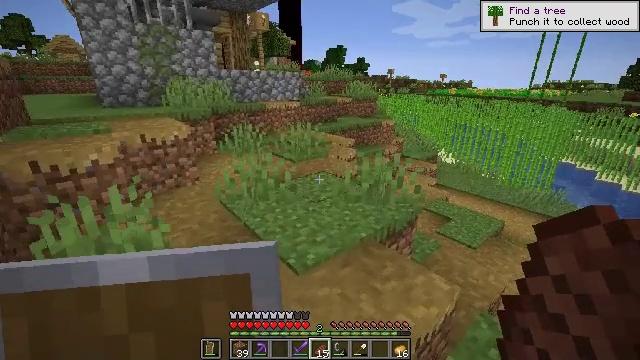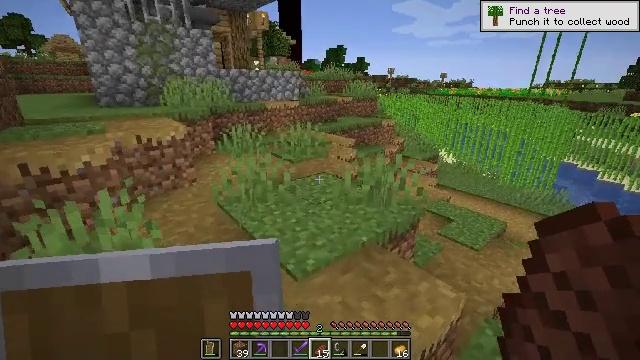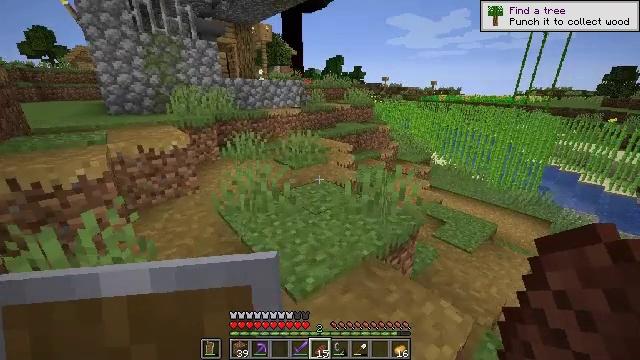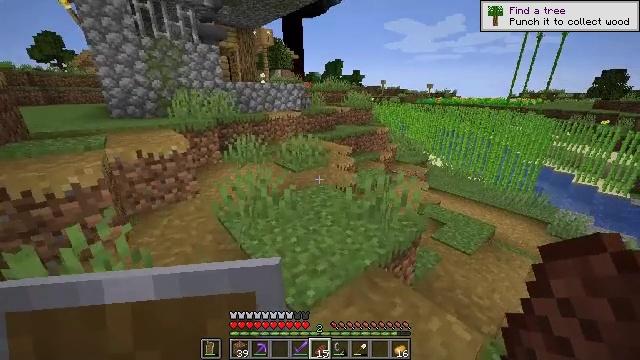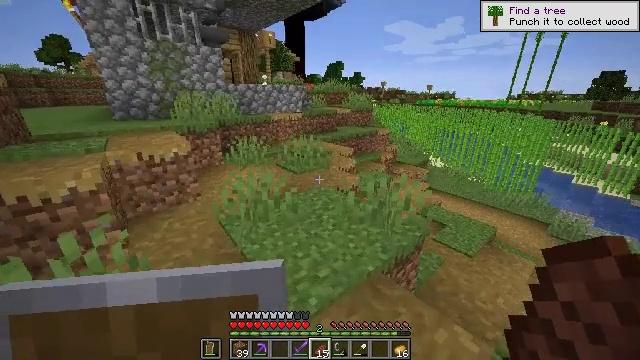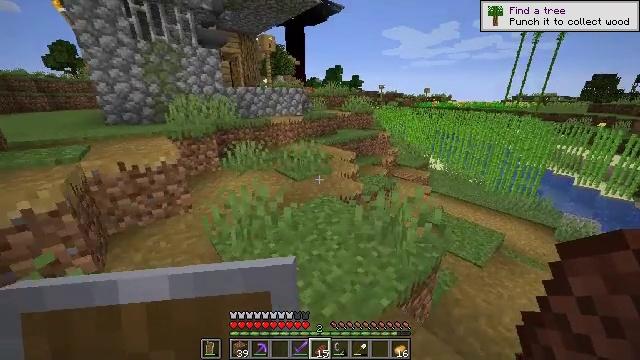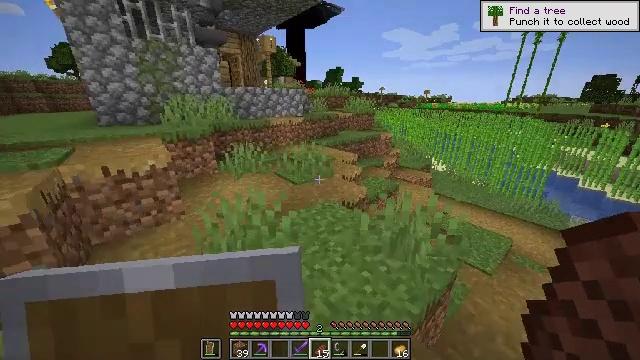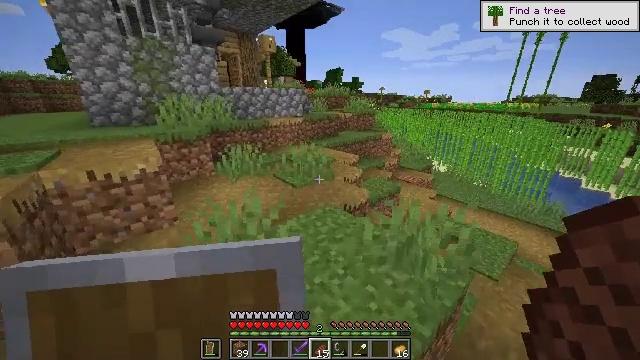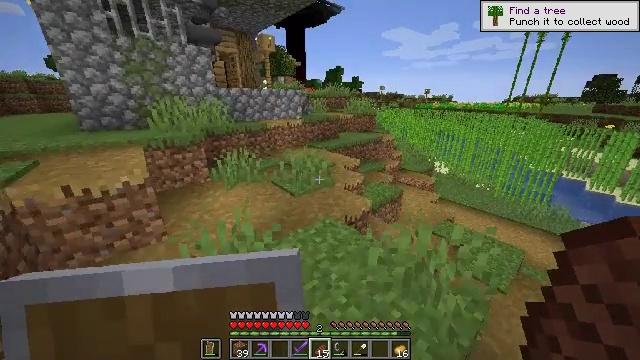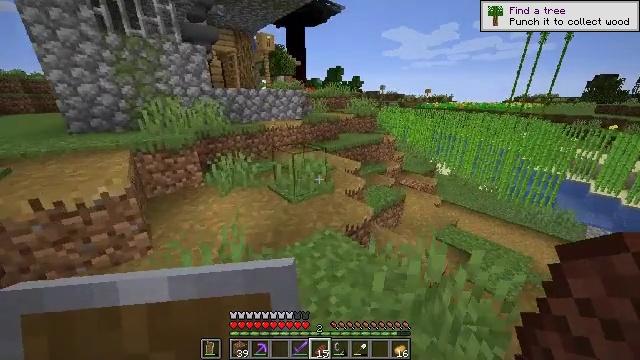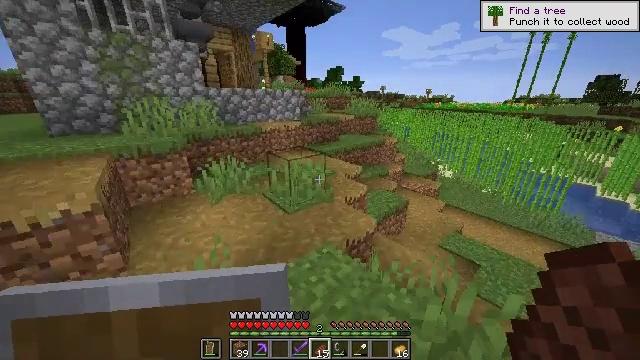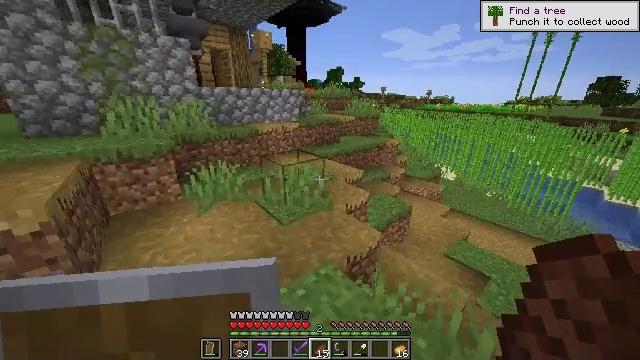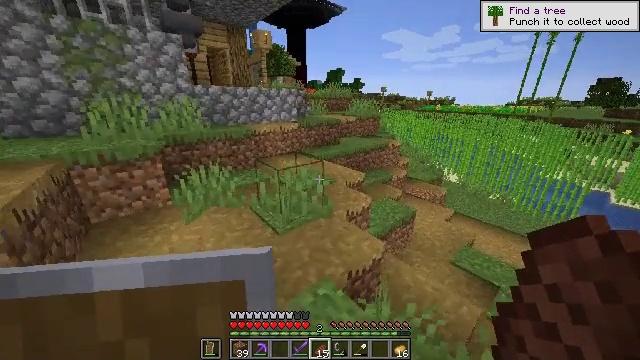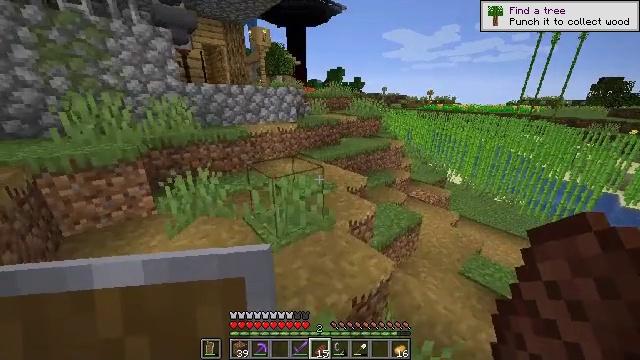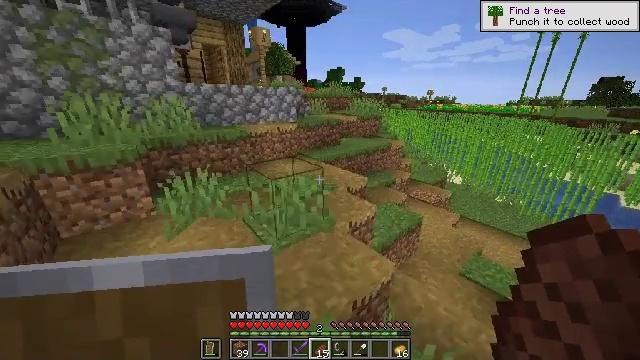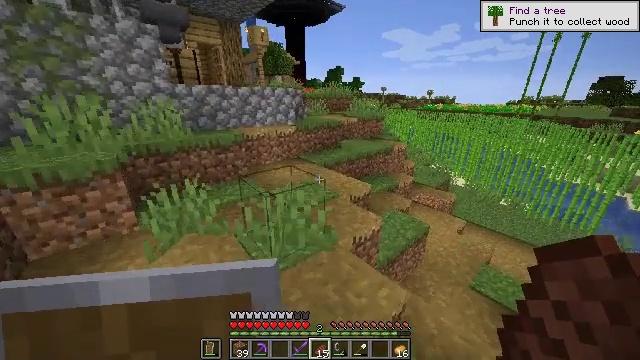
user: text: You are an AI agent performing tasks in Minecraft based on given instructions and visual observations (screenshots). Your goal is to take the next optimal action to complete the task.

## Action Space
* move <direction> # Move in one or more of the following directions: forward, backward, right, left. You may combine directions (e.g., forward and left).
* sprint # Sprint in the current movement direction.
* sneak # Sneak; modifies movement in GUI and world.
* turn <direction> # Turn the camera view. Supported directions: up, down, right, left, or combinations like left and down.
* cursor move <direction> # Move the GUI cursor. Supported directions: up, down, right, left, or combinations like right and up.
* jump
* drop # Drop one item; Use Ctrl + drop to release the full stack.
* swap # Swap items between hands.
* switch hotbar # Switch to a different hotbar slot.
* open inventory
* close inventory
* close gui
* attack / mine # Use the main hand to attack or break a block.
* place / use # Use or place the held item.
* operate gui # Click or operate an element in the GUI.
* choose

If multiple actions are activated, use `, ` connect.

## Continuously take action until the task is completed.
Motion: motion action
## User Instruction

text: Get multiple gold nugget from a gold ingot.
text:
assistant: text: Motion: move forward
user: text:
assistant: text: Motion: move forward
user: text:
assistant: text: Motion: move forward
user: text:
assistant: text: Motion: move forward
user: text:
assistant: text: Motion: move forward
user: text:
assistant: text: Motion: move forward
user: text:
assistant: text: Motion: move forward
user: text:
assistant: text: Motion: move forward
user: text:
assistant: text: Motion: move forward
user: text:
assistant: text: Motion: move forward
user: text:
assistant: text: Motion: move forward
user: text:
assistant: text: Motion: move forward
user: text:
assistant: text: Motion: move forward
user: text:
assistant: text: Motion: move forward
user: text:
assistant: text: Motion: move forward
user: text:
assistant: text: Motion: move forward
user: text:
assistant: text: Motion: move forward
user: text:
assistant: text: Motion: move forward
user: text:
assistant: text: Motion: move forward
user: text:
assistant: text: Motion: move forward
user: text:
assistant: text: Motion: move forward
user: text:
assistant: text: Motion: move forward
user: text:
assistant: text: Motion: move forward
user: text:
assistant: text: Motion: move forward
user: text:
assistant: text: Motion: move forward
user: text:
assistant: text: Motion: move forward
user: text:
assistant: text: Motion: move forward
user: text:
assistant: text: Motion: move forward
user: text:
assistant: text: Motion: move forward
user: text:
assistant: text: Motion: move forward